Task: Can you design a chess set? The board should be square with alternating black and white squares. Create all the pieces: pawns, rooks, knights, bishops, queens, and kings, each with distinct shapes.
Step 4872:
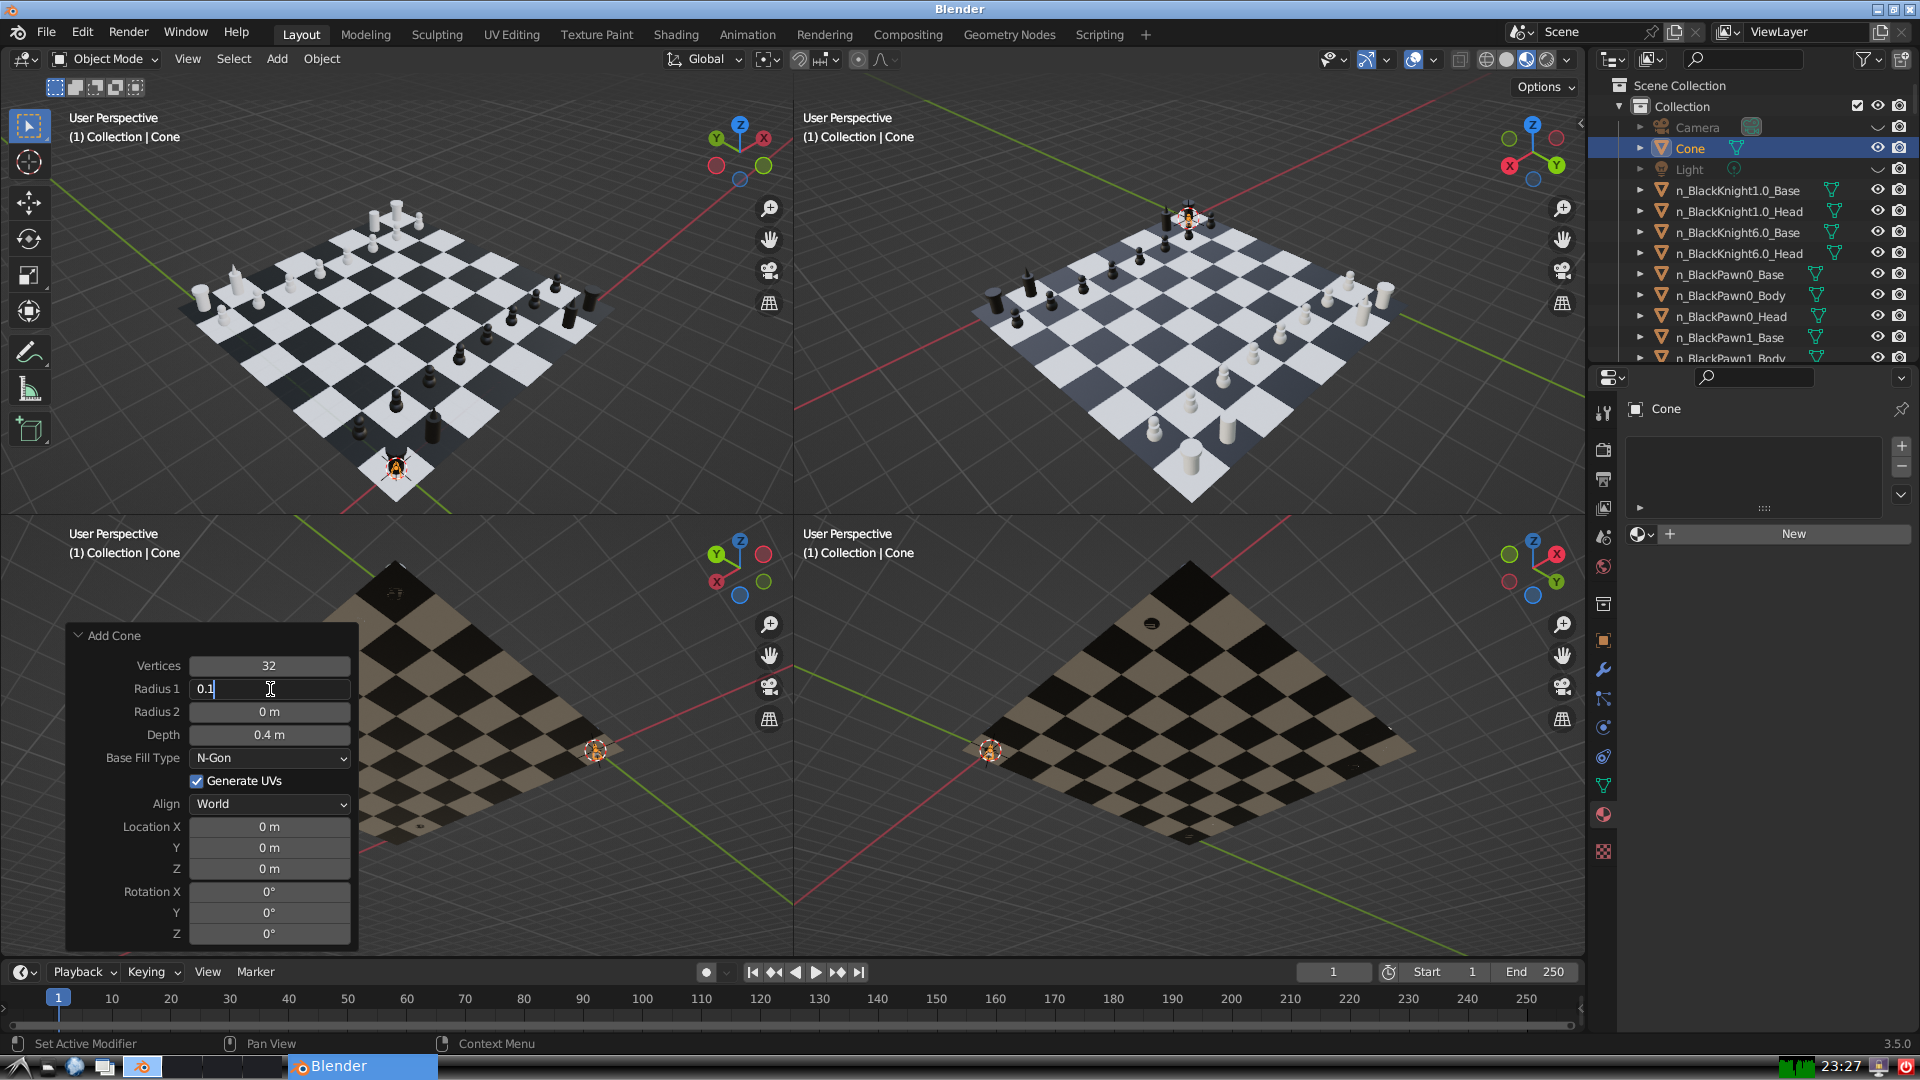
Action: {"key_press": ['Return']}